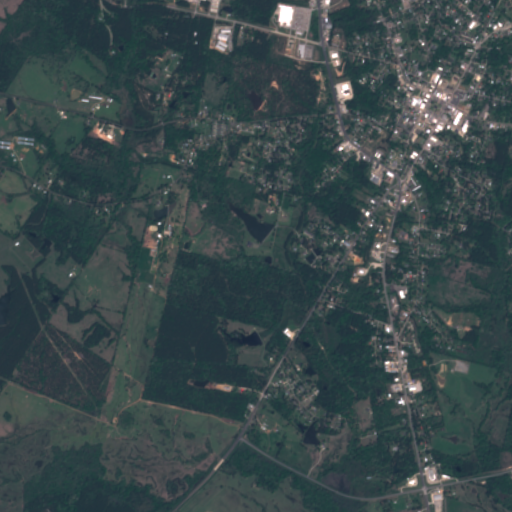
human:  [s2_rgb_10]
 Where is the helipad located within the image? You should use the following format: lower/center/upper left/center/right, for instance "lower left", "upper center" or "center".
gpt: The helipad is located in the lower right of the image.
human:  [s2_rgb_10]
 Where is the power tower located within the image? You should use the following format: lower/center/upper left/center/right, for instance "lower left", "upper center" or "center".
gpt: The power tower is located in the lower left of the image.
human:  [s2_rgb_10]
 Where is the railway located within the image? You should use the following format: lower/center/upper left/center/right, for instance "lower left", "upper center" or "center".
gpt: The railway is located in the upper right of the image.
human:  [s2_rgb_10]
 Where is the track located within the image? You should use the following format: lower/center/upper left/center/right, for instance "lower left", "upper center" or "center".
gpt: There is no track in the image.